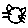
Label: cat